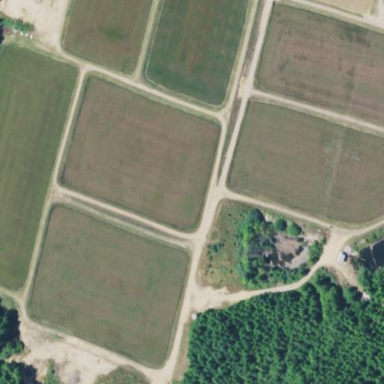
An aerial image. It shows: Farmland with cranberries as the main crop.